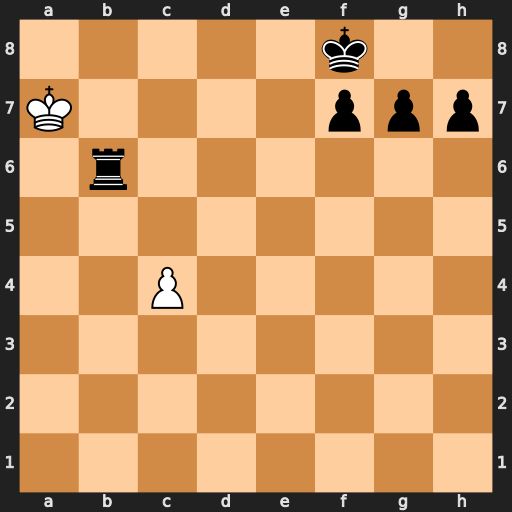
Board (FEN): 5k2/K4ppp/1r6/8/2P5/8/8/8
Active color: w
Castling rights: -
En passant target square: -
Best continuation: Kxb6 Ke7 c5 Kd8 Kb7